Lunar surface albedo tile
Center latitude: 30.658
Center longitude: -43.154
Resolution (meters per pixel, mean): 111.06
Tile area (km^2): 11666.93
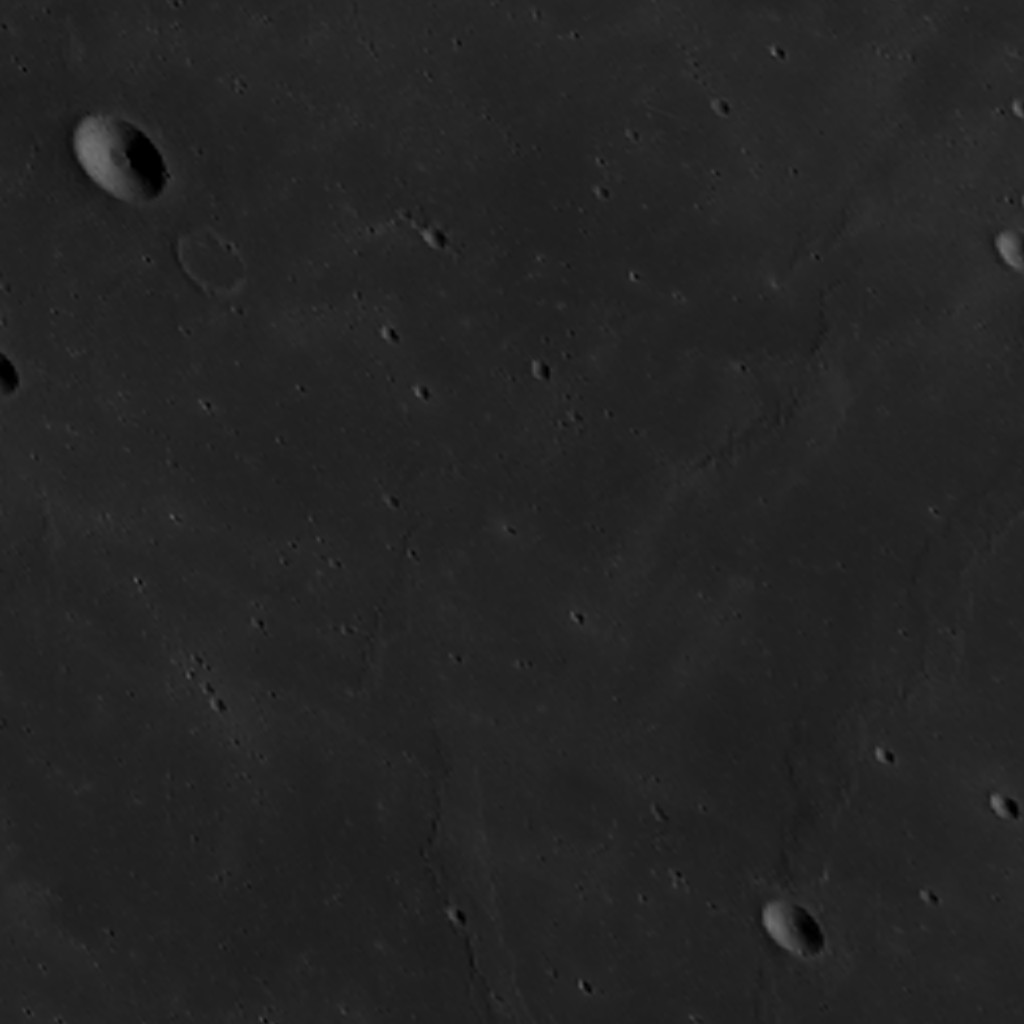